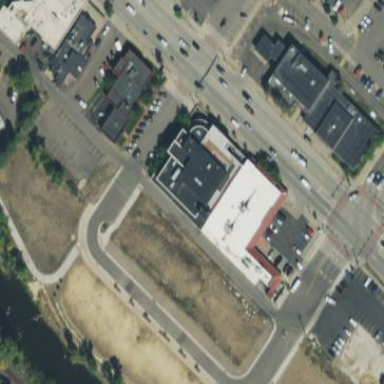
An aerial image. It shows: Commercial building.